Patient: sex F, age 41
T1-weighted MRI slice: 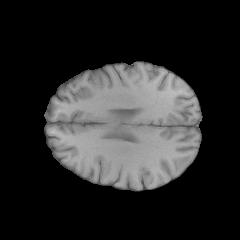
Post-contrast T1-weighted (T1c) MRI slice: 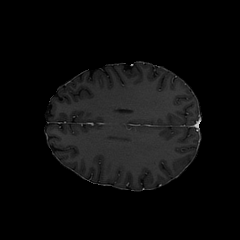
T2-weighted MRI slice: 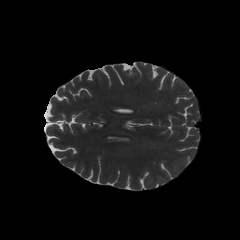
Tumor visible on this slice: no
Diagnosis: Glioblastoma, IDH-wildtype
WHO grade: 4